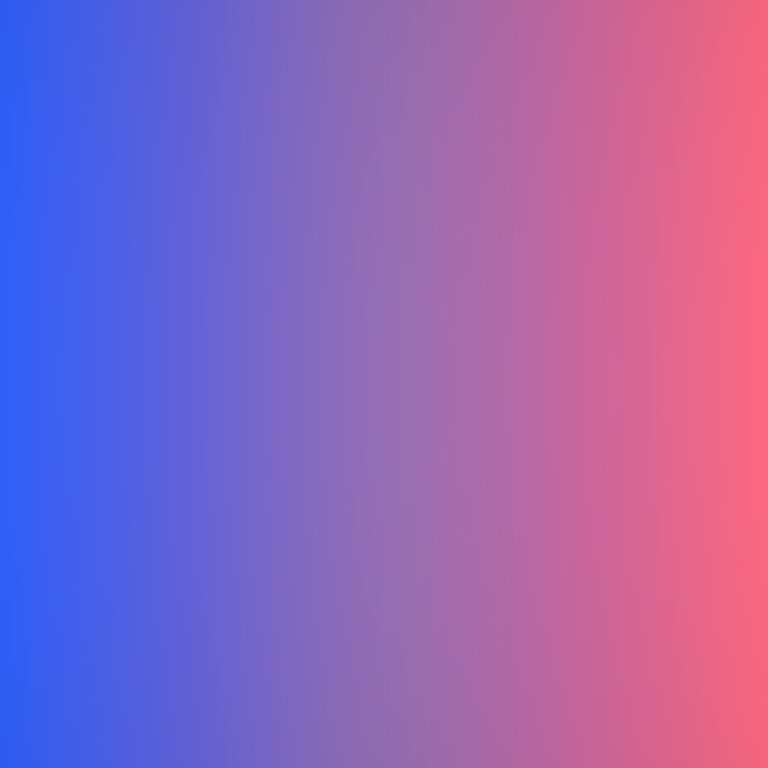
Abstract light effect, smooth gradient from blue to red, calm atmosphere, soft blend, no room, no furniture, no objects.